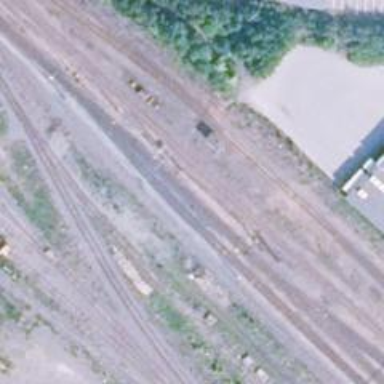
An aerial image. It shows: Railway signal.